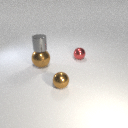
large brown metal sphere to the left of small brown metal sphere